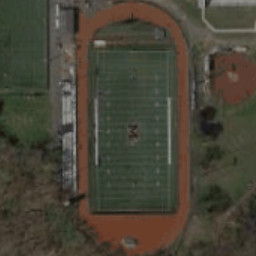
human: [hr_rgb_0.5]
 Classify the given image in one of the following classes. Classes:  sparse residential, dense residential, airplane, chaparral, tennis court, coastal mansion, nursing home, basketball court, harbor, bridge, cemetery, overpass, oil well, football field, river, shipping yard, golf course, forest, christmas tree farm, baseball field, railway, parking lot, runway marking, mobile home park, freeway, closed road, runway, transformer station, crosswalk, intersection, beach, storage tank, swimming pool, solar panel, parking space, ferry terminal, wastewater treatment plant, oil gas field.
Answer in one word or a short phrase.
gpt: football field